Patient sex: M
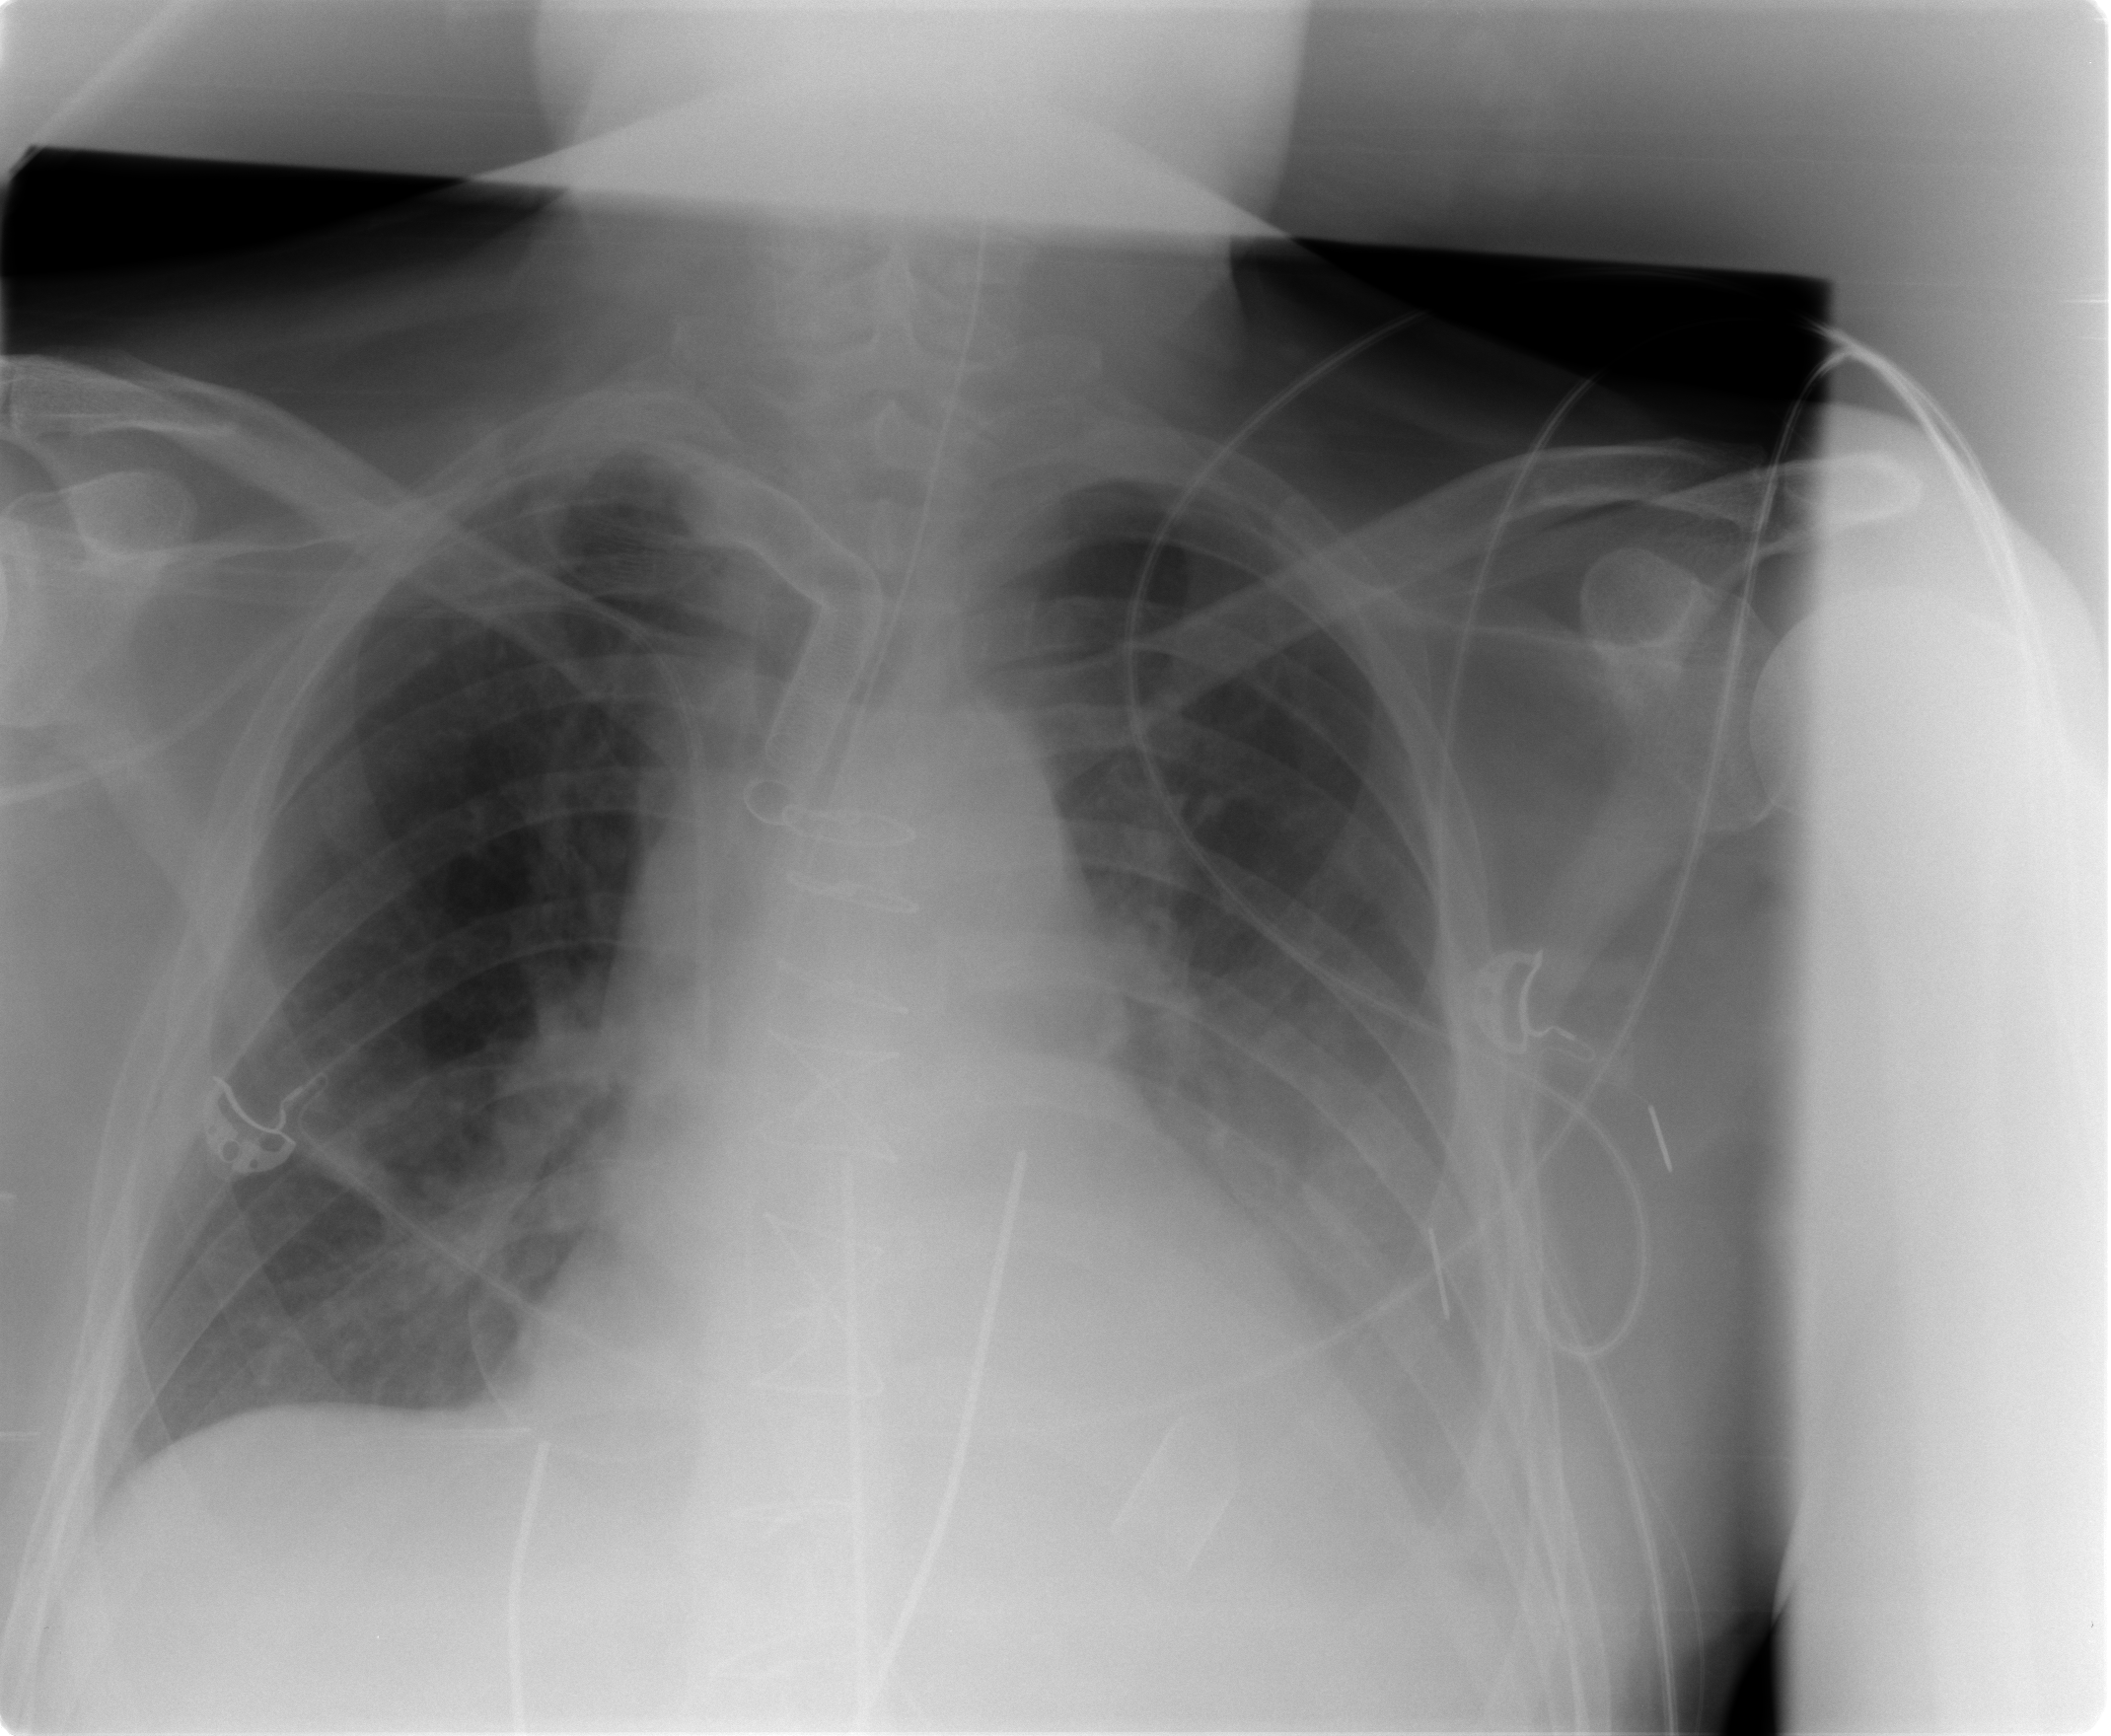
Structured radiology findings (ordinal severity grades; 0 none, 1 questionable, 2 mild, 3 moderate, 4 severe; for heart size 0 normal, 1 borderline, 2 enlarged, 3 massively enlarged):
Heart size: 2
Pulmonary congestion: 2
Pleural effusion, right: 0
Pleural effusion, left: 2
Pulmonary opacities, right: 2
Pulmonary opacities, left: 0
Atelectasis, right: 2
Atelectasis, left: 2